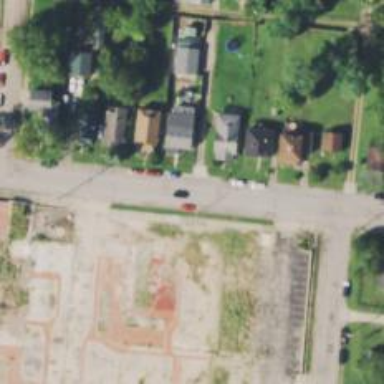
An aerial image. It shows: Alley classified as service road.